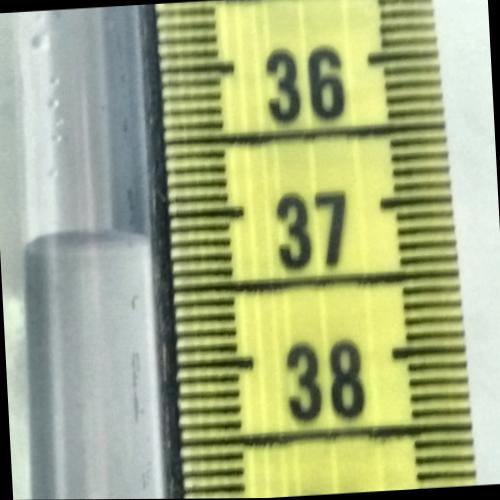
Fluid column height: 37.1 cm